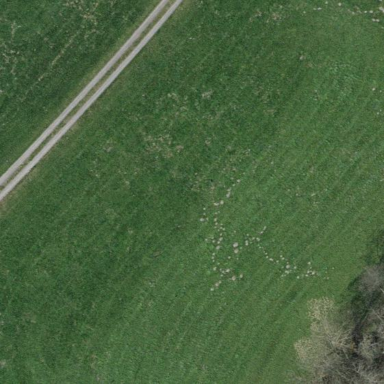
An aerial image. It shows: Meadow enclosed by fence.